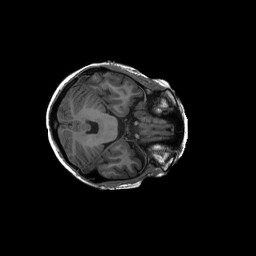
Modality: T1w
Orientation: axial
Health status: ill
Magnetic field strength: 3 T